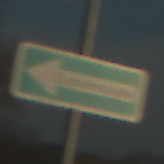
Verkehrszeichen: EinbahnstrasseLinksweisend
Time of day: SunriseSunset
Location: Outdoor (RoadRail)
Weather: PartlyCloudy
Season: NotSpecified
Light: Natural